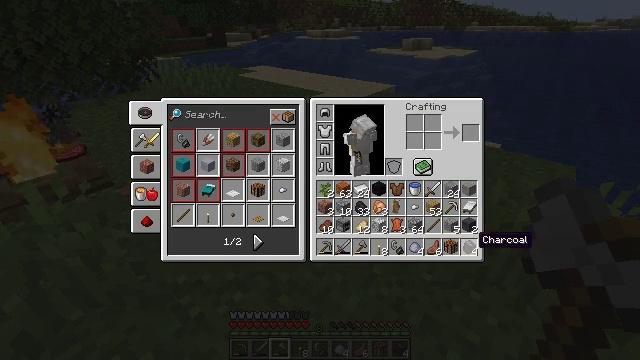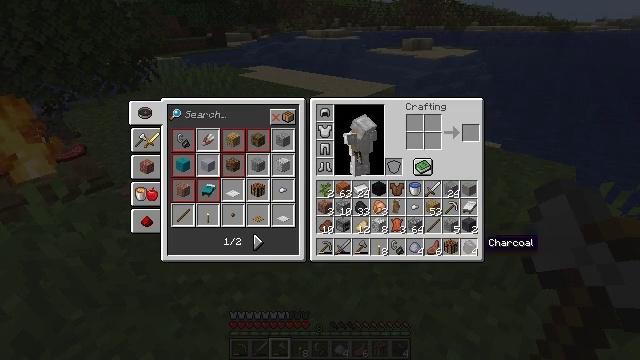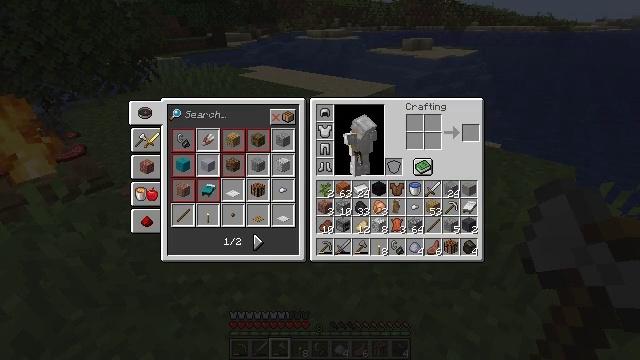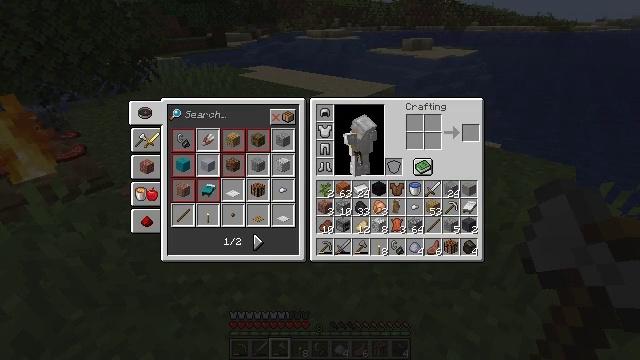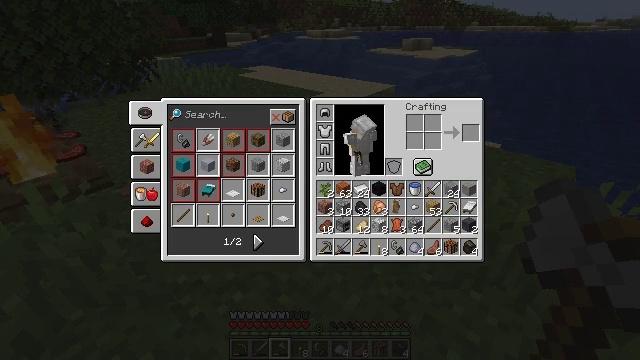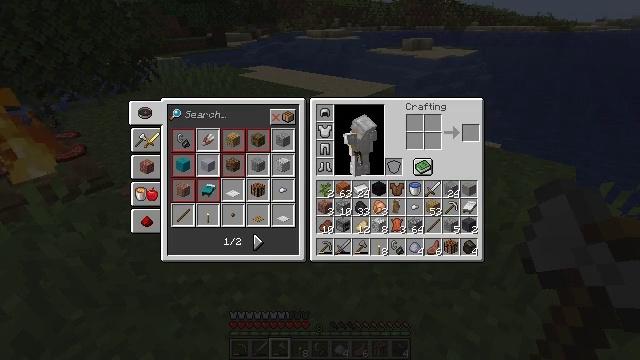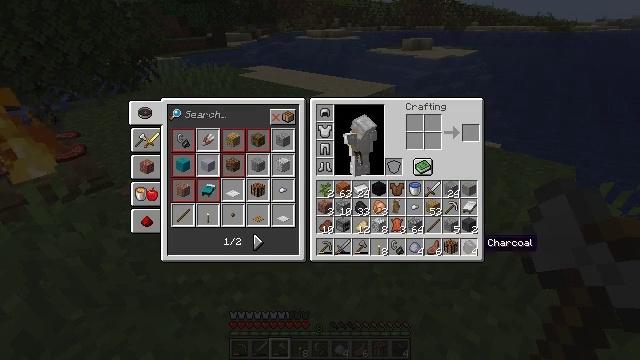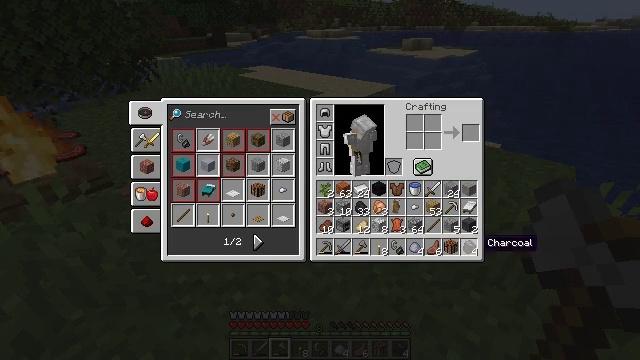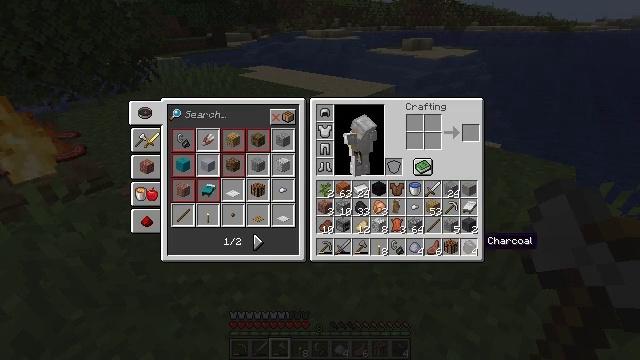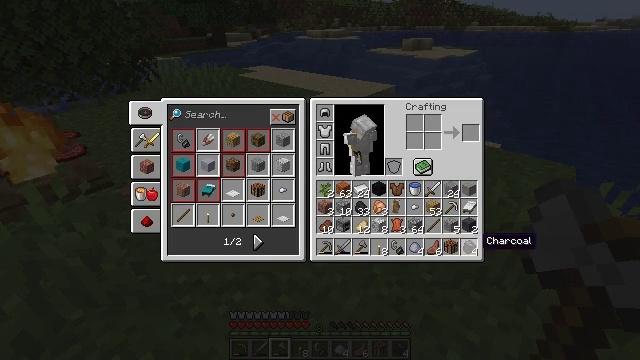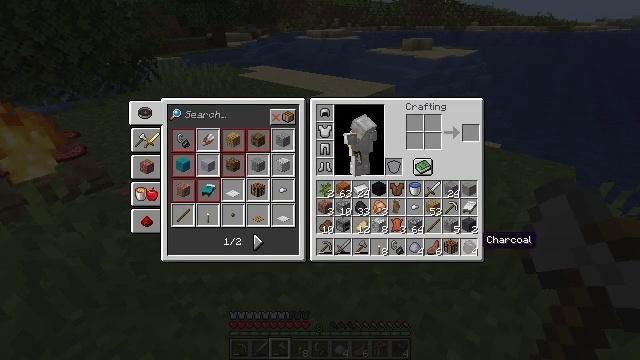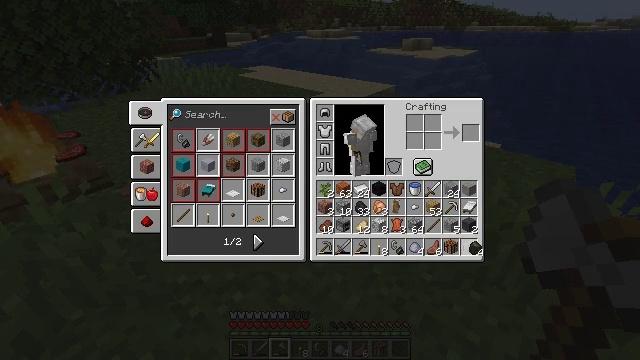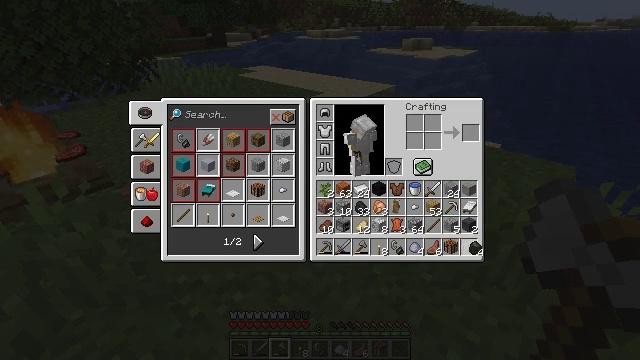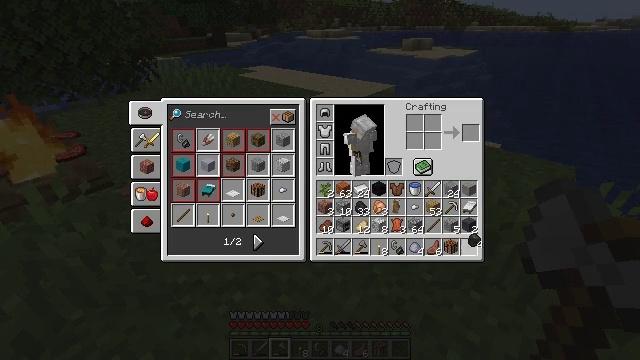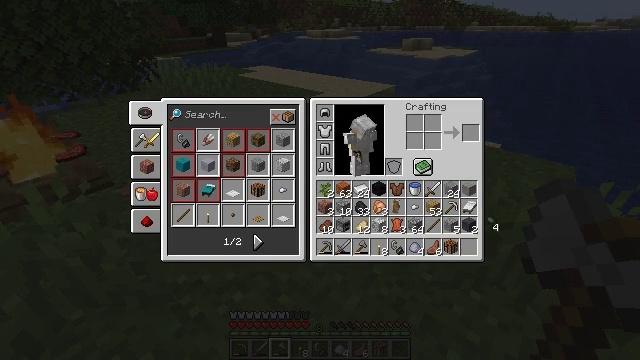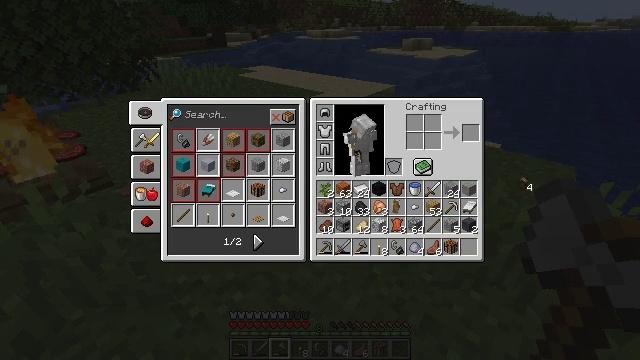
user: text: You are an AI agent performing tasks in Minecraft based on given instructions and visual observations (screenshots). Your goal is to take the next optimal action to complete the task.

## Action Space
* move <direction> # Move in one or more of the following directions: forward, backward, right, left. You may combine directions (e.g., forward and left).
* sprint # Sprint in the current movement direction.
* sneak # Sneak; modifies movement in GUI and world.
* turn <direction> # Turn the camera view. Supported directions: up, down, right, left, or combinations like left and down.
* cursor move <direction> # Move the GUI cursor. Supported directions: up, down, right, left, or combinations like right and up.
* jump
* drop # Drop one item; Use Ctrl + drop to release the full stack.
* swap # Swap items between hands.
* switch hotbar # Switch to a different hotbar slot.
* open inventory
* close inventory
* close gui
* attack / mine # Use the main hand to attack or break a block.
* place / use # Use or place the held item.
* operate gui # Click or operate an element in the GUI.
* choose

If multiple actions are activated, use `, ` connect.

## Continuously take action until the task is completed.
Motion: motion action
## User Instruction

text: Remove a piece of charcoal from the inventory.
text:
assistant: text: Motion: no_op
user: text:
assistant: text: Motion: no_op
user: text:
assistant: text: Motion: no_op
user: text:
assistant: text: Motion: no_op
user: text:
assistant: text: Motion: no_op
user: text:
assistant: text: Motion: no_op
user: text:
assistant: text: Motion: no_op
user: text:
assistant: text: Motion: no_op
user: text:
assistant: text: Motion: no_op
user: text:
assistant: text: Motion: no_op
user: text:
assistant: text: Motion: operate gui
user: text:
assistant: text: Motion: operate gui
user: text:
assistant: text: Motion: cursor move up
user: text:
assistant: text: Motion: cursor move right and up
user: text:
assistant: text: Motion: cursor move right and up
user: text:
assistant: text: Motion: cursor move right and up
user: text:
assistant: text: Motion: cursor move right and up
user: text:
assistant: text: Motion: no_op
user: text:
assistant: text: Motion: no_op
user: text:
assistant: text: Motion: operate gui
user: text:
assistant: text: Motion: operate gui
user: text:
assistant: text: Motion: operate gui
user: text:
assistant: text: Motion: no_op
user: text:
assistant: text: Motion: no_op
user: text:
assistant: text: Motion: no_op
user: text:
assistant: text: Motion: no_op
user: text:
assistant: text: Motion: no_op
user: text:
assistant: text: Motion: no_op